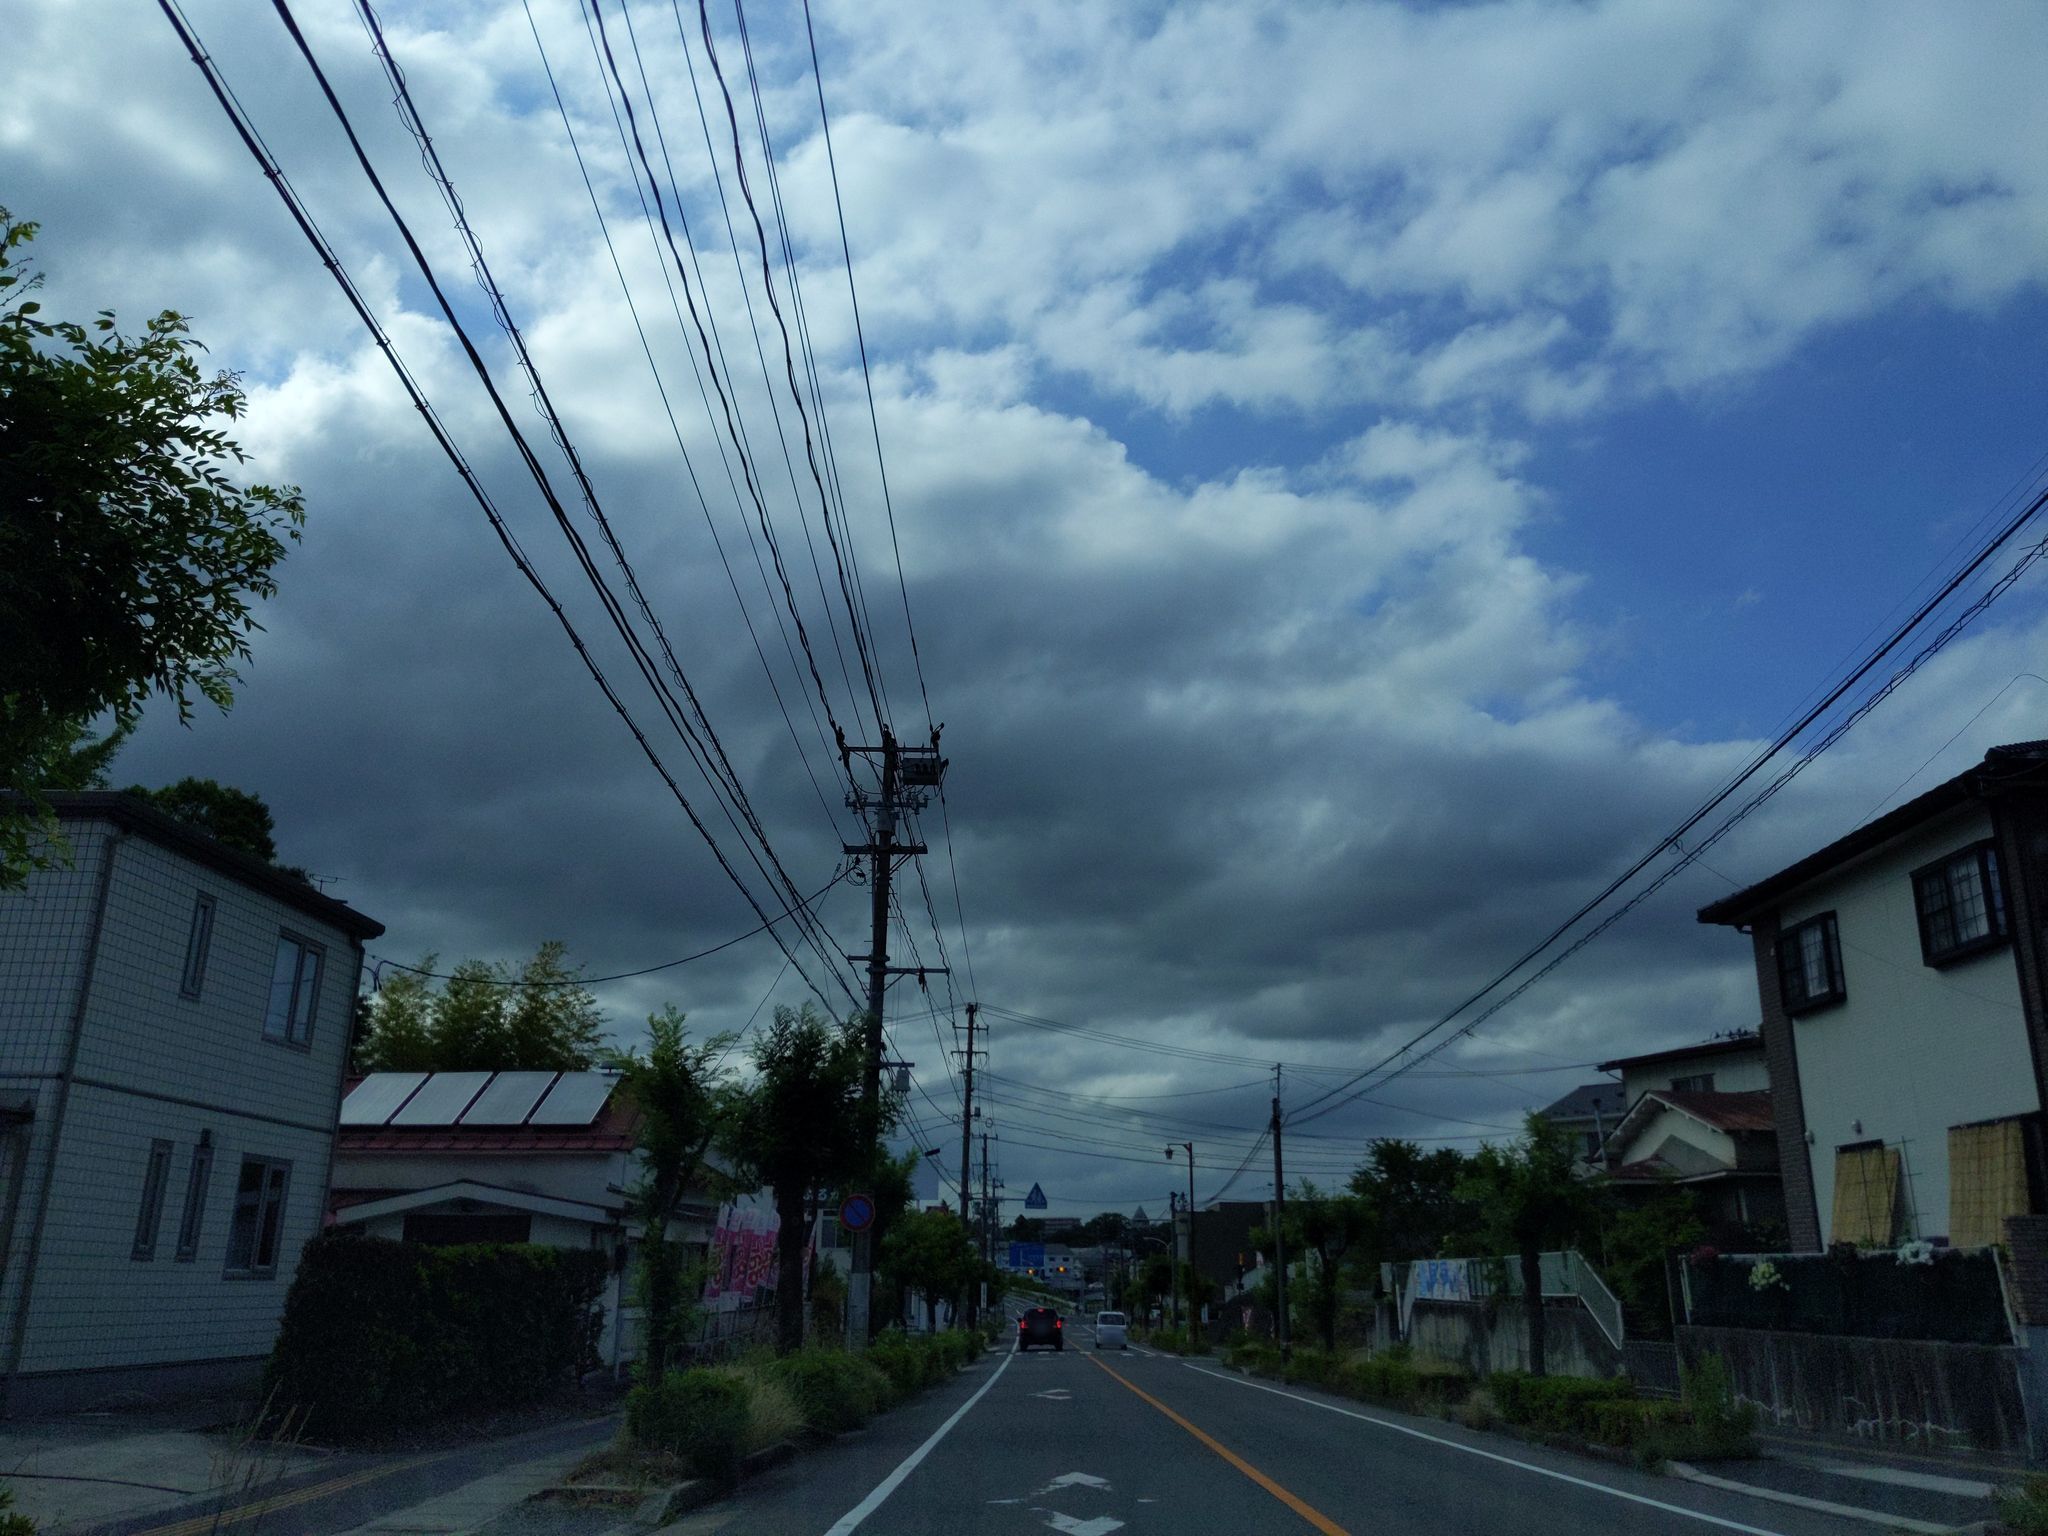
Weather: cloudy
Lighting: day
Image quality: good
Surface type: driving surface
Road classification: primary
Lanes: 2.0
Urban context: suburban or peri-urban
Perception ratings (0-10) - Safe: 3.97, Lively: 5.82, Beautiful: 3.23, Boring: 6.04, Depressing: 3.42, Wealthy: 1.57